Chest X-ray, PA view. Patient: 45 years old, sex M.
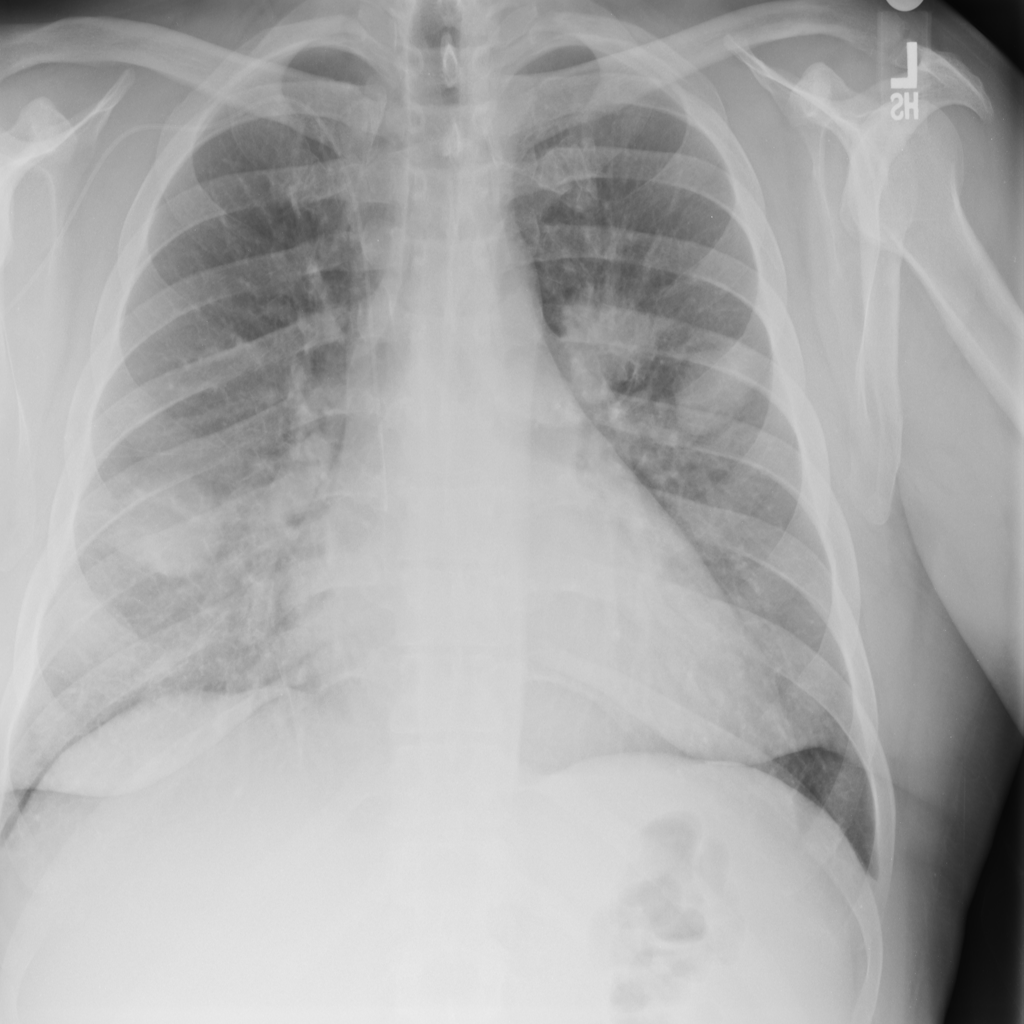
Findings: Mass